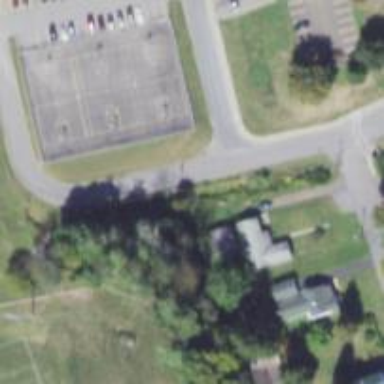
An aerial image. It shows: Paved basketball court in leisure land pitch.